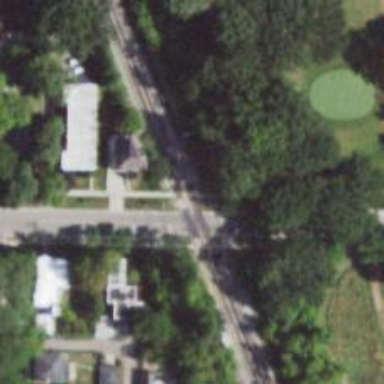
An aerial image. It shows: Crossing for the railway.